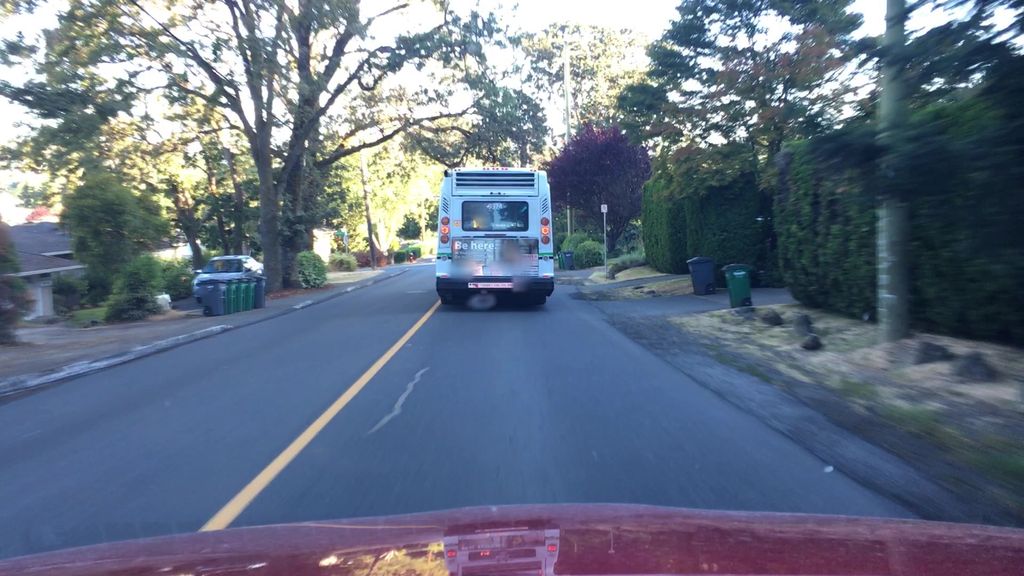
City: victoria